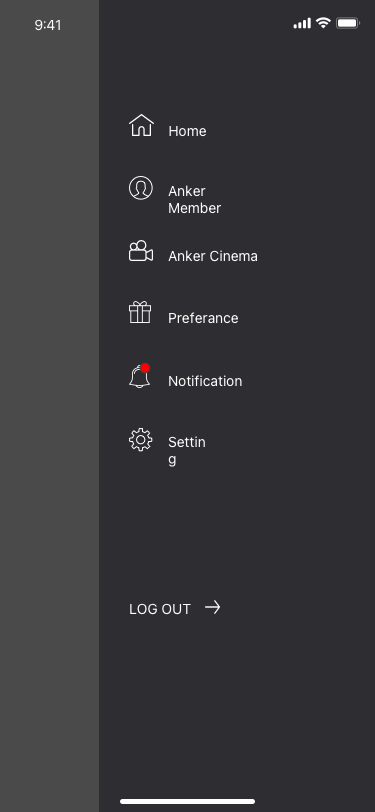
Text in this UI design:
Anker Cinema
Home
Anker Member
9:41
Preferance
Notification
Setting
LOG OUT